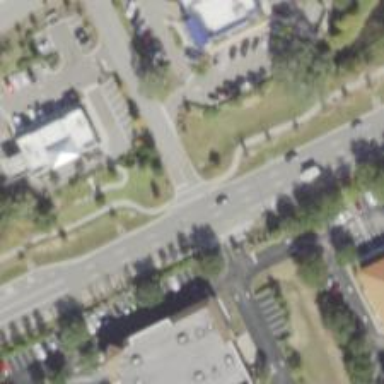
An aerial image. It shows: Asphalt path with uncontrolled crossing.